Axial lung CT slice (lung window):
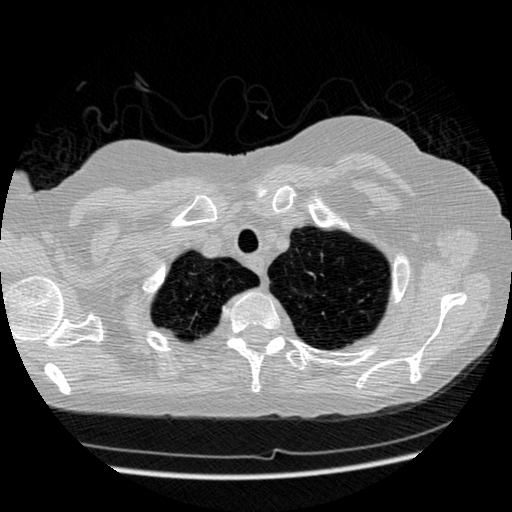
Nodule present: no